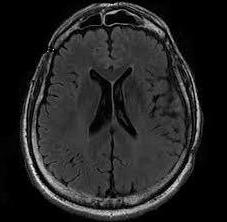
Label: notumor